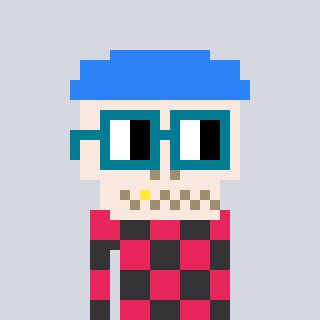
a pixel art character with square dark green glasses, a skeleton-hat-shaped head and a grayscale-colored body on a cool background